Question: I have this storyboard:

When I press the "Insegnante" button in the first view controller (wich is called ) it show me a table view with a list of teacher. When I press on a teacher (and the method 'tableView:canEditRowAtIndexPath:' is called) I want that the 'UITableViewController' "pass" the object pressed to the first view controller.
This is my code for the first view controller
'''
#import <UIKit/UIKit.h>
#import "Teacher.h"
@interface newCourseViewController : UIViewController
@property (nonatomic , strong) Teacher *teacher;
@end
'''
And this is my code for the first view controller (only important code)
'''
#import "newCourseViewController.h"
#import "Courses.h"
#import "Teacher.h"
#import "addTeacherToCourseViewController.h"
@interface newCourseViewController ()
@property (weak, nonatomic) IBOutlet UITextField *textField;
@end
@implementation newCourseViewController
- (void)viewDidLoad
{
[super viewDidLoad];
// Do any additional setup after loading the view.
}
- (void)didReceiveMemoryWarning
{
[super didReceiveMemoryWarning];
// Dispose of any resources that can be recreated.
}
-(void)setTeacher:(Teacher *)teacher
{
self.teacher = teacher;
NSLog(@"Maestro settato!");
}
-(void)prepareForSegue:(UIStoryboardSegue *)segue sender:(id)sender
{
if ([segue.identifier isEqualToString:@"addTeacherToCourse"]) {
[segue.destinationViewController setPreviousViewController:self];
}
}
'''
Now the code for the second view controller
'''
@interface addTeacherToCourseViewController : UITableViewController
@property (nonatomic , weak) id previousViewController;
@end
'''
and the (only the important method)
'''
-(void)tableView:(UITableView *)tableView didSelectRowAtIndexPath:(NSIndexPath *)indexPath
{
Teacher *teacher = [self.teachers getTeacherInPosition:indexPath.row];
[self.previousViewController setTeacher:teacher];
[self.navigationController popViewControllerAnimated:YES];
}
'''
In the first view controller in the 'prepareForSegue' method I set myself to the 'previousViewController' in the second view. Then I "pass" the teacher selected and than I dismiss the second view controller.
When the application execute the '[self.navigationController popViewControllerAnimated:YES];' Xcode crash and the simulator crash.
I can't figure out what is the problem. Can you help me?
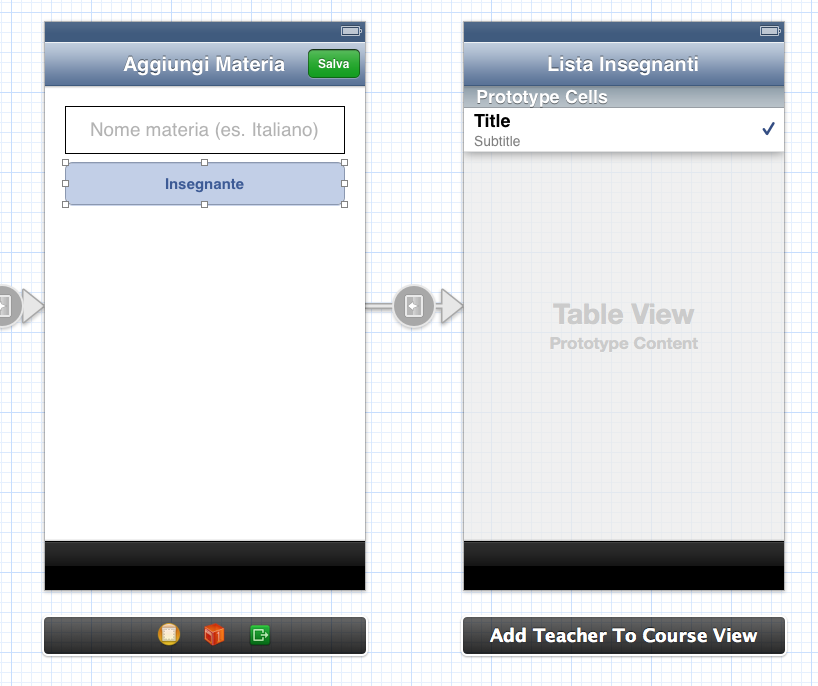
Answer: To send values to parent controller you have to use protocols. I will provide proper steps you should take in order to have your desired functionality working.
1.
Create a protocol for your AddTeacherToCourseController.
In your AddTeacherToCourseController.h add the following right below the imports:
'''
@protocol AddTeacherToCourseControllerProtocol <NSObject>
- (void)yourDelegateMethod:(Teacher *)insegnante;
@end
'''
And below interface tag add:
'''
@property (strong, nonatomic) id <AddTeacherToCourseControllerProtocol> delegate;
'''
2.
In AddTeacherToCourseController.m:
'''
-(void)tableView:(UITableView *)tableView didSelectRowAtIndexPath:(NSIndexPath *)indexPath
{
// I would use the existing array you are using to display the teachers in order to select the correct one you want to send back like this:
// Teacher *teacher = [self.teachers getTeacherInPosition:indexPath.row];
[self.delegate yourDelegateMethod:[yourTeacherArray objectAtIndex:indexPath.row]];
}
'''
[this method will call your delegate method through the protocol and will pass your selected professor to the parent controller]
3.
In your parent controller, your newCourseViewController.h right after interface line add:
'''
<AddTeacherToCourseControllerProtocol>
'''
4.
If you do not have an Insegnante button action, create one in interface builder [dragging and naming]. Then add the following to this action:
'''
// assuming your storyboard is named MainStoryboard. here you create your segue programmatically:
UIStoryboard *storyBoard = [UIStoryboard storyboardWithName:@"MainStoryboard" bundle:nil];
addTeacherToCourseViewController *addTeacherController = (addTeacherToCourseViewController *)[storyBoard instantiateViewControllerWithIdentifier:@"addTeacherToCourseViewController"];
addTeacherController.delegate = self;
[self.navigationController pushViewController:addTeacherController animated:YES];
'''
5.
In Interface Builder:
- -
6.
In newCourseViewController.h write your delegate method:
'''
- (void)yourDelegateMethod:(Teacher *)insegnante{
// Do whatever you want with your Insegnante
// and be sure to pop the second controller from the view stack:
[self.navigationController popViewControllerAnimated:YES];
}
'''
Let me know if you have questions and if my answer helped anyone.